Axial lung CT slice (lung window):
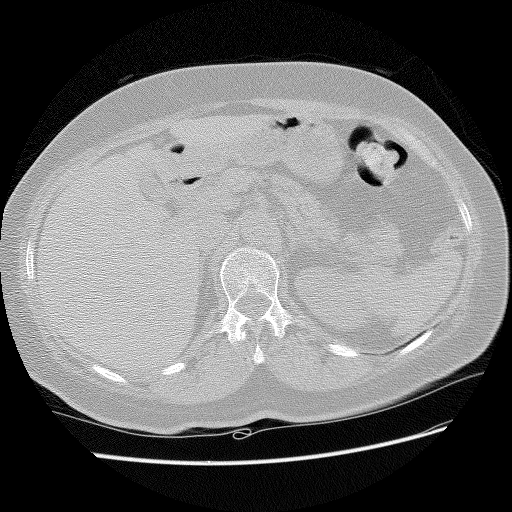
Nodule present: no